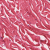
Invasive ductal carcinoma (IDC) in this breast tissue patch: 0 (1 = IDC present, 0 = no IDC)